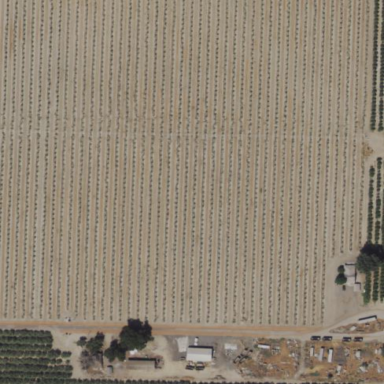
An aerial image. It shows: Almond orchard with rows of almond trees.